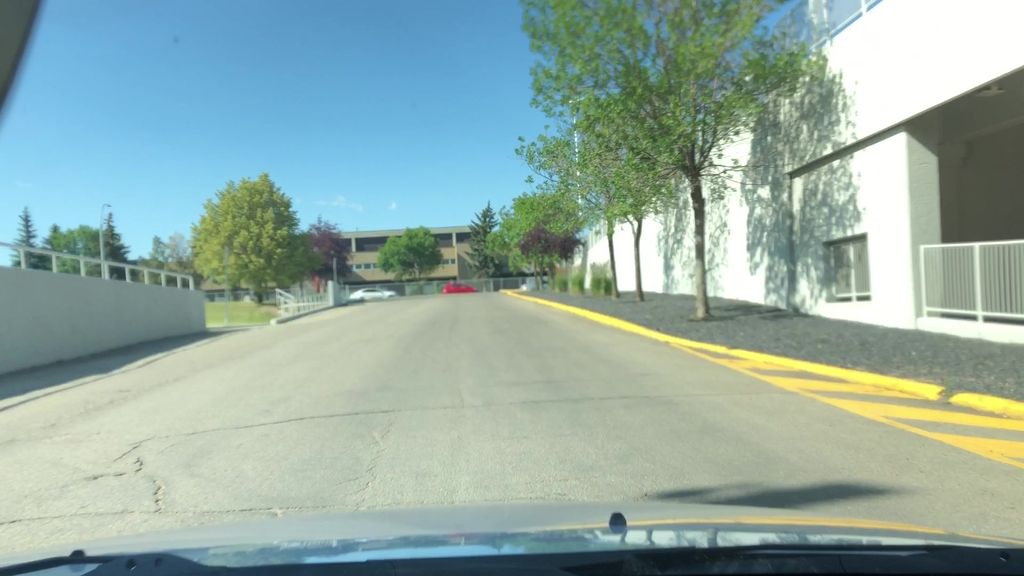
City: edmonton